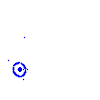
Particle: proton